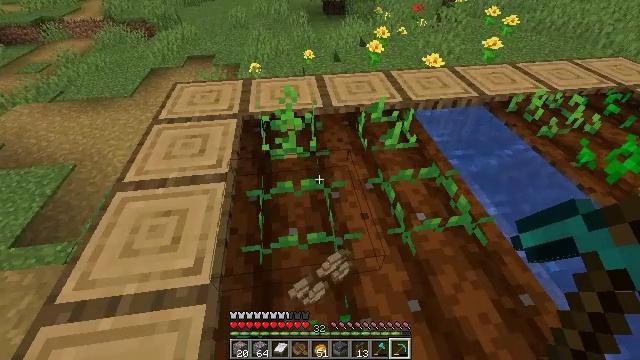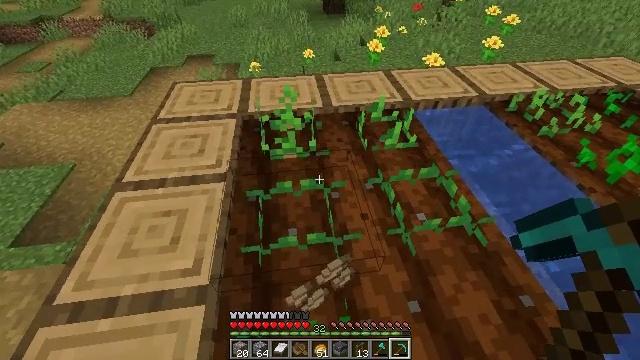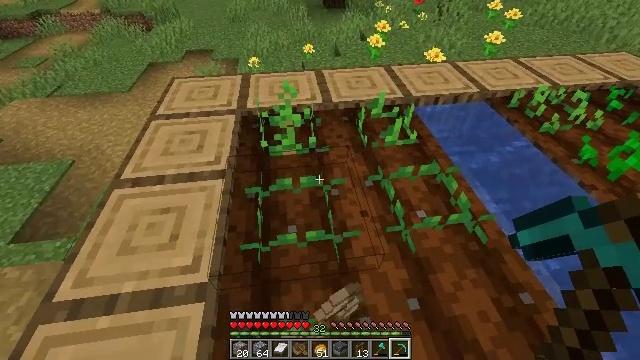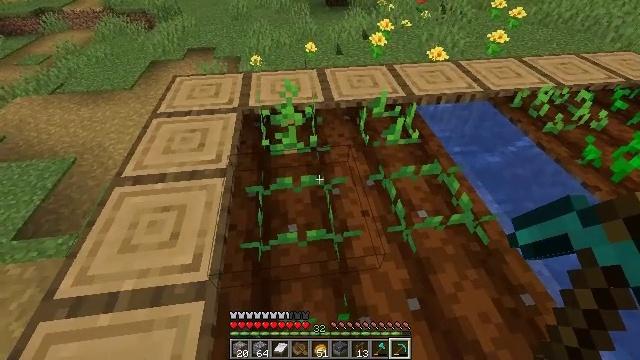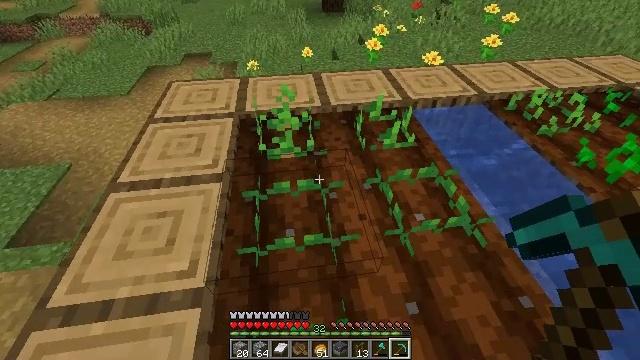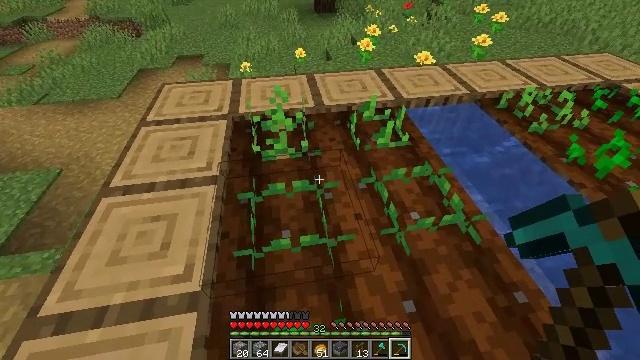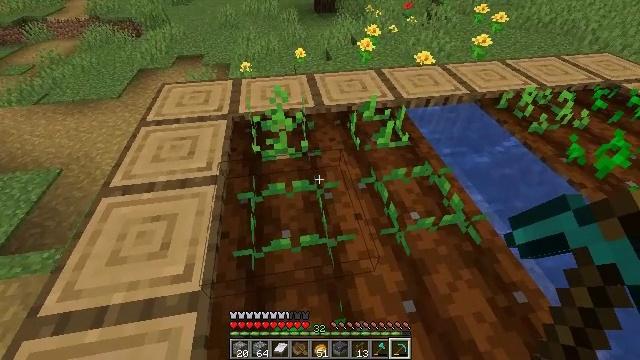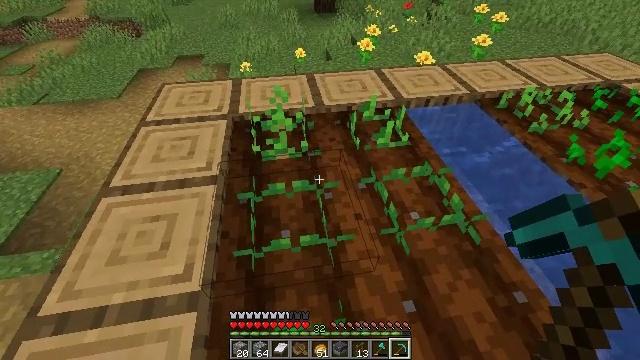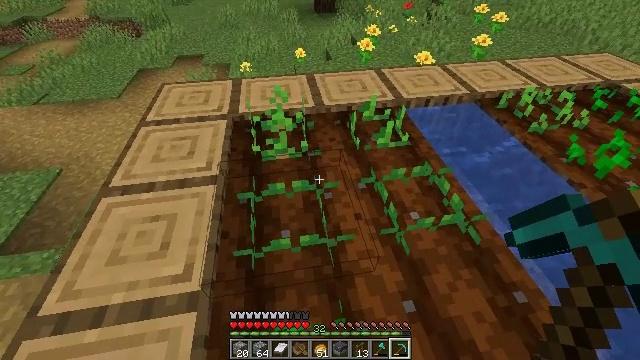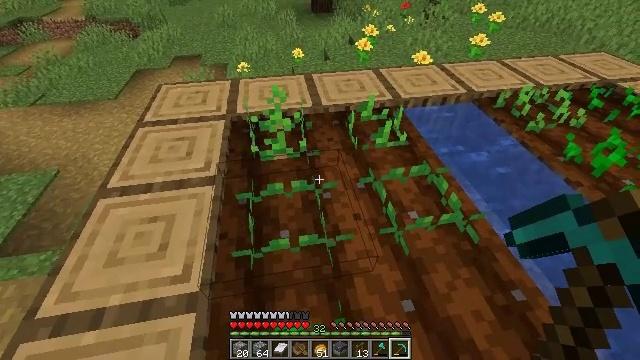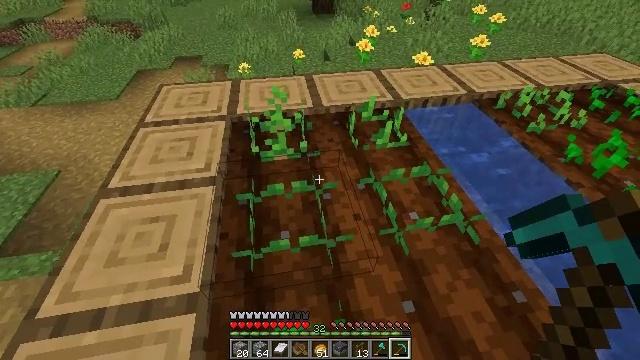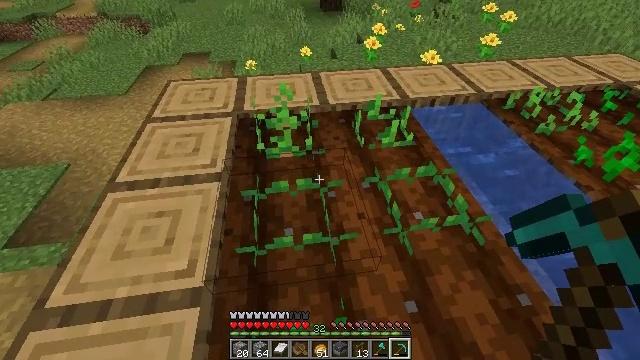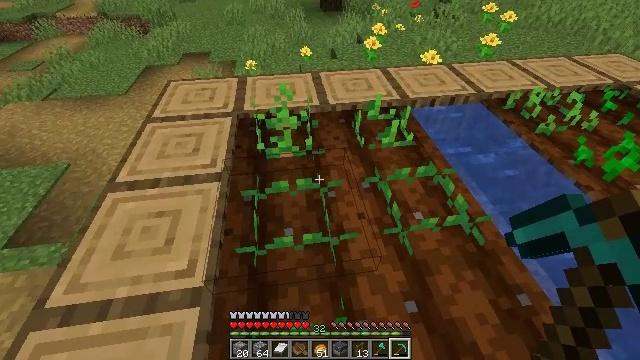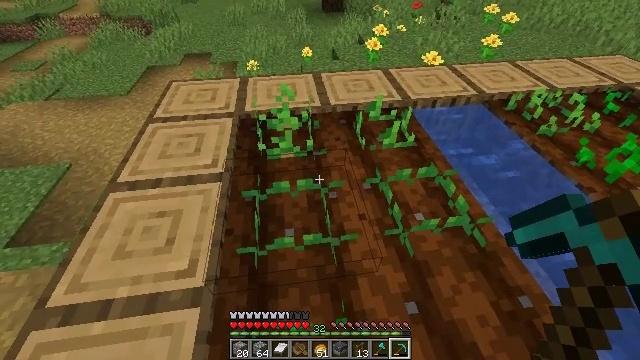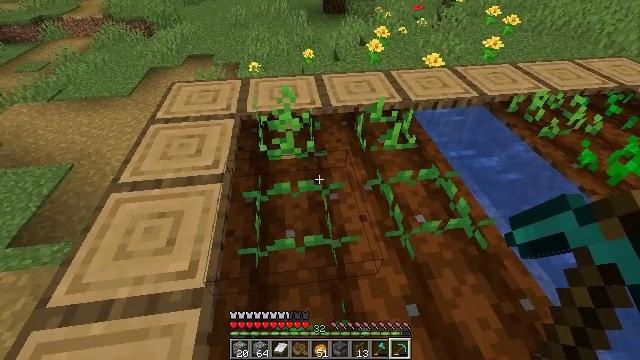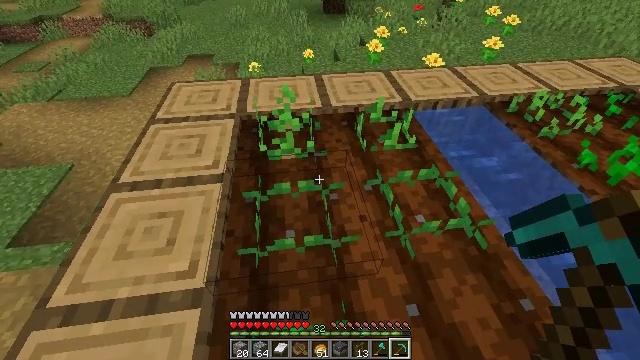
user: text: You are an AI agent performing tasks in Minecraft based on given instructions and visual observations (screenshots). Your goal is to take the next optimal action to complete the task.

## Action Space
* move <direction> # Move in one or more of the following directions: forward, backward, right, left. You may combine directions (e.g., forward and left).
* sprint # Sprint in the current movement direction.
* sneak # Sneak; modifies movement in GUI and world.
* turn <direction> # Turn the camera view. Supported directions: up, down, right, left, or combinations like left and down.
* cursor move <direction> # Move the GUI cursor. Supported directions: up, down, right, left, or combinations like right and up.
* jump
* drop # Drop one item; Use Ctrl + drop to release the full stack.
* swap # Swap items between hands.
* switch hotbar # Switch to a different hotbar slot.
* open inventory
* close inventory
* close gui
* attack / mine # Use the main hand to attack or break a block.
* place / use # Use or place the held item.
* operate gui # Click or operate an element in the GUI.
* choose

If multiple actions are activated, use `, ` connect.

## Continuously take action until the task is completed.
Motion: motion action
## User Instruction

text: Mine the fully grown carrots.
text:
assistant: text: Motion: no_op
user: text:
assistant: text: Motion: no_op
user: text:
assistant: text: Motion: no_op
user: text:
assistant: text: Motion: no_op
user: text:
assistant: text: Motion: turn right
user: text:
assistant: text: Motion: no_op
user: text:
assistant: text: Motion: no_op
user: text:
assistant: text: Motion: no_op
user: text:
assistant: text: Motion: no_op
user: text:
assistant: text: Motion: no_op
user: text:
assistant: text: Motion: turn left
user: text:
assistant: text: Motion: no_op
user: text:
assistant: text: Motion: no_op
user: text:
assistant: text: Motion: no_op
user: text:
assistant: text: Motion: no_op
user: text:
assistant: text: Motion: no_op
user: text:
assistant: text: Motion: no_op
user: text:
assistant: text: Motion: no_op
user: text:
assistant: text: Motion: turn down
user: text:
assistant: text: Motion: turn left and down
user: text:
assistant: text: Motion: turn left and down
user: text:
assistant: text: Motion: move back
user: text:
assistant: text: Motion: move back
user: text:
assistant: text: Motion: no_op
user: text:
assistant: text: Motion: no_op
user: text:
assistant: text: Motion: no_op
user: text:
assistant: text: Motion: no_op
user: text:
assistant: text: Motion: no_op
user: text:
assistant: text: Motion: no_op
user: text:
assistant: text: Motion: no_op